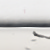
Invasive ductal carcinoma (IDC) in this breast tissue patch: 0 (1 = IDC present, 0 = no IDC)